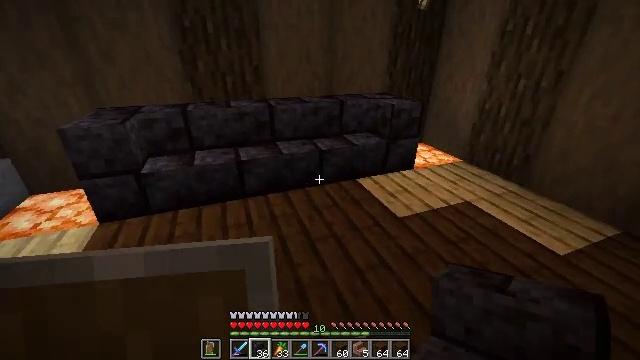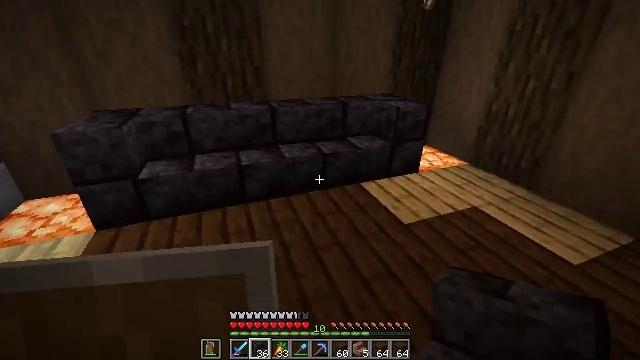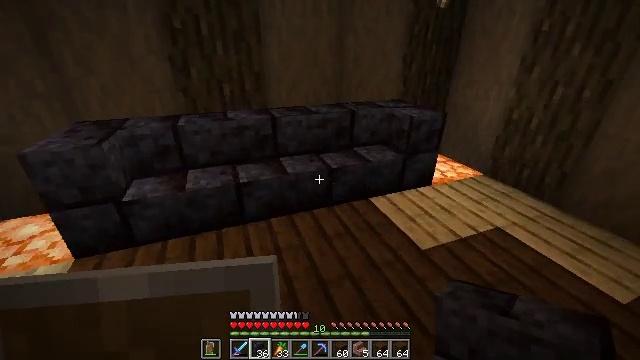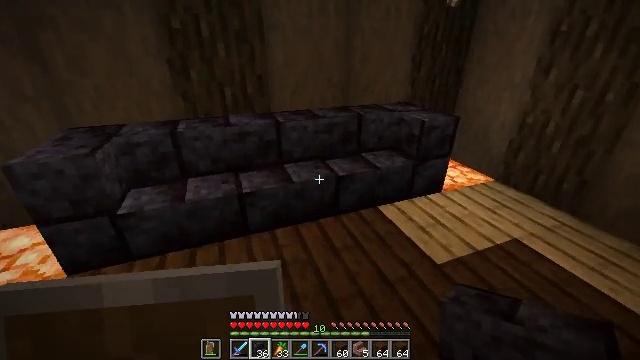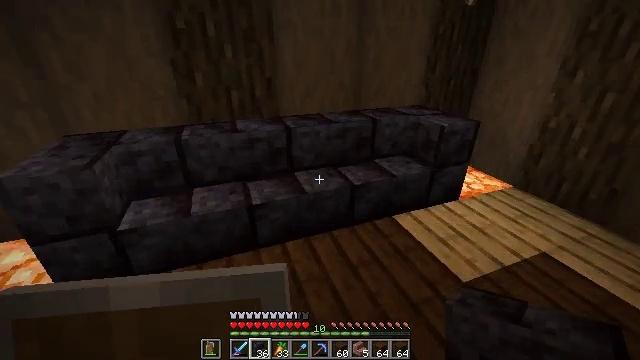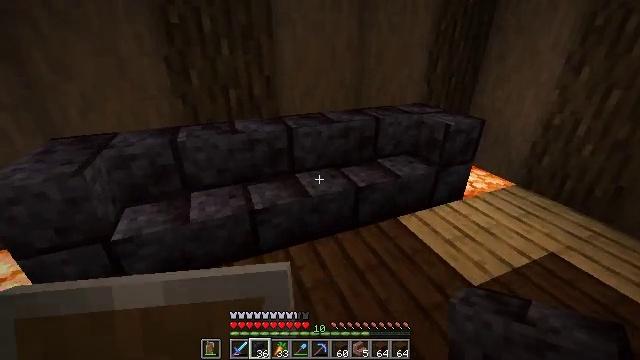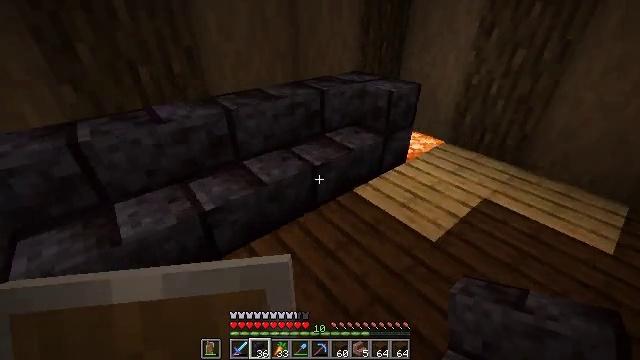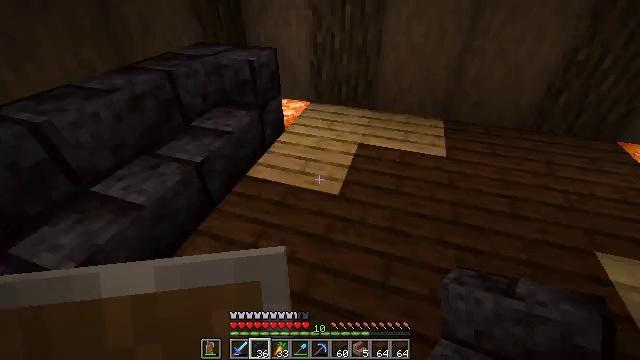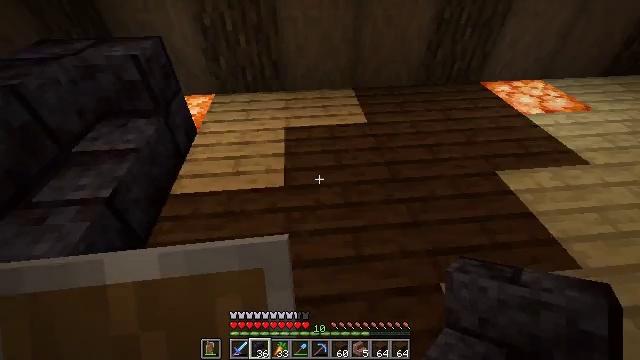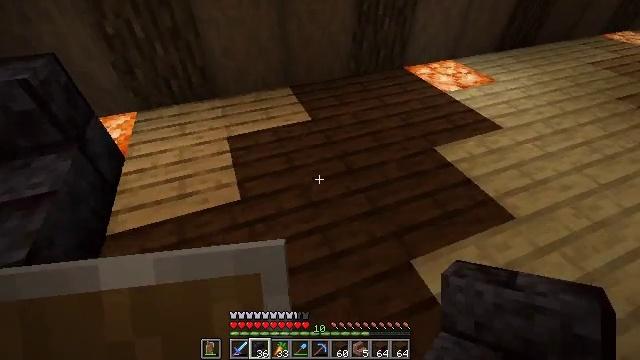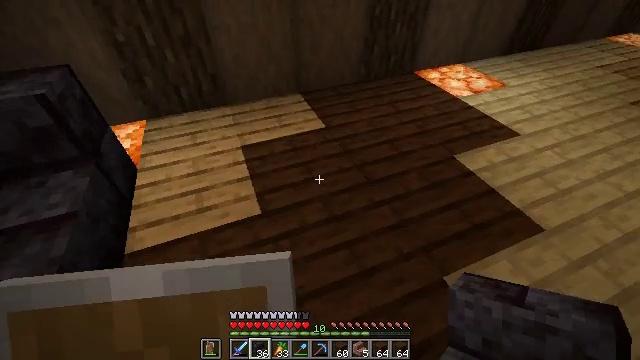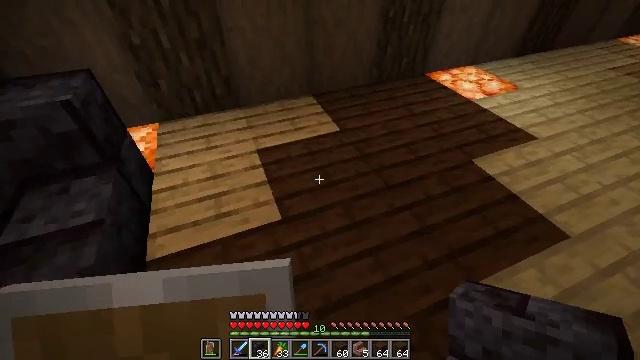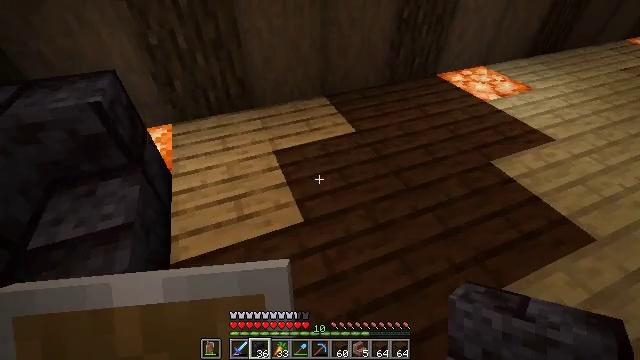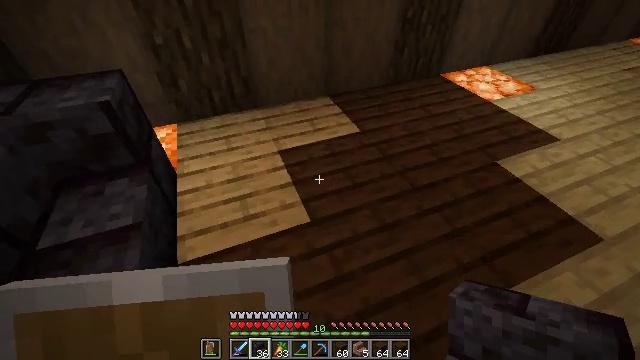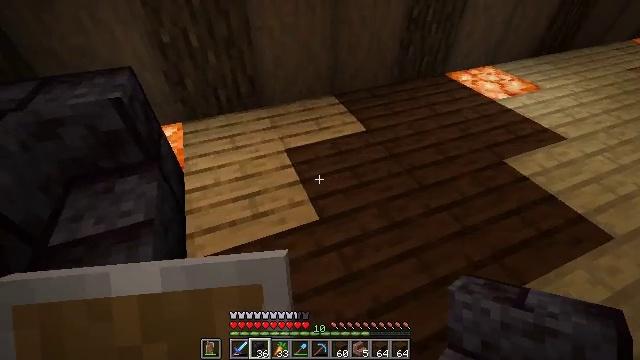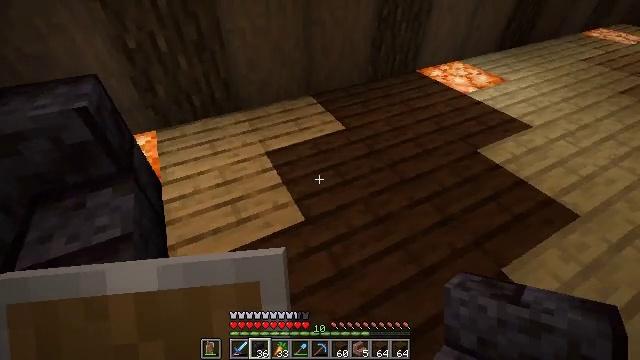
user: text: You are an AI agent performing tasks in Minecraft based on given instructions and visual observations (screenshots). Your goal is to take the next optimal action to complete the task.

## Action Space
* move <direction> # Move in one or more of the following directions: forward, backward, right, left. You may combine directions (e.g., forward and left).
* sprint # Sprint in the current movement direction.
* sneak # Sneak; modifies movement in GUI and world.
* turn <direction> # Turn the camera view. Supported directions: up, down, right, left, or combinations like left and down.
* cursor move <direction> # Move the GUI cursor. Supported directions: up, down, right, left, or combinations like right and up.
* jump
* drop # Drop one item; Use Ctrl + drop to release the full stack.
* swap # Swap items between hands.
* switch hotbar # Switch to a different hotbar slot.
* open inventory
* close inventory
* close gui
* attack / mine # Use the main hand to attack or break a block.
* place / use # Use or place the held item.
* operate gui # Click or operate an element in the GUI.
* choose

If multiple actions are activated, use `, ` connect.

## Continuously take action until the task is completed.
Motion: motion action
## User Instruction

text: Build a dark oak fence in the crafting grid.
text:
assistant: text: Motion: move forward
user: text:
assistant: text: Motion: move forward
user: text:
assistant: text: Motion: move forward and move left
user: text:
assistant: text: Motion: move forward and move left
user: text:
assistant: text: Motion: move forward and move left, turn right
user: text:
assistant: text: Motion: move forward and move left, turn right and down
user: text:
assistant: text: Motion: move forward and move left, turn right and down
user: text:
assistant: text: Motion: move forward and move left, turn right and down
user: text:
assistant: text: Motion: move forward and move left, turn right
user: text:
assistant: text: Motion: move left
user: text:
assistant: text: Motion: move left
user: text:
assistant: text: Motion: no_op
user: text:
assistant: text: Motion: no_op
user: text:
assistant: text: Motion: no_op
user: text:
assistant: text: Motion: turn right
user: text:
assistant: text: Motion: turn right and down
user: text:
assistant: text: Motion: turn right and down
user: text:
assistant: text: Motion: turn right and down
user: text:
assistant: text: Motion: move left, turn right and down
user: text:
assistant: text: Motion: move left, turn right and down
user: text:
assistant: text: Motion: move left
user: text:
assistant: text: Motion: no_op
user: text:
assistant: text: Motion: no_op
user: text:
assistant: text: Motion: turn down
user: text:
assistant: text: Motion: no_op
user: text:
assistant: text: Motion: turn left
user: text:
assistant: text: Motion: turn left and up
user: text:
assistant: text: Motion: turn right and down
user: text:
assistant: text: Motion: move right, turn right
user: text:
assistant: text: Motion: move forward and move right, turn right and up